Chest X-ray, PA view. Patient: 57 years old, sex M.
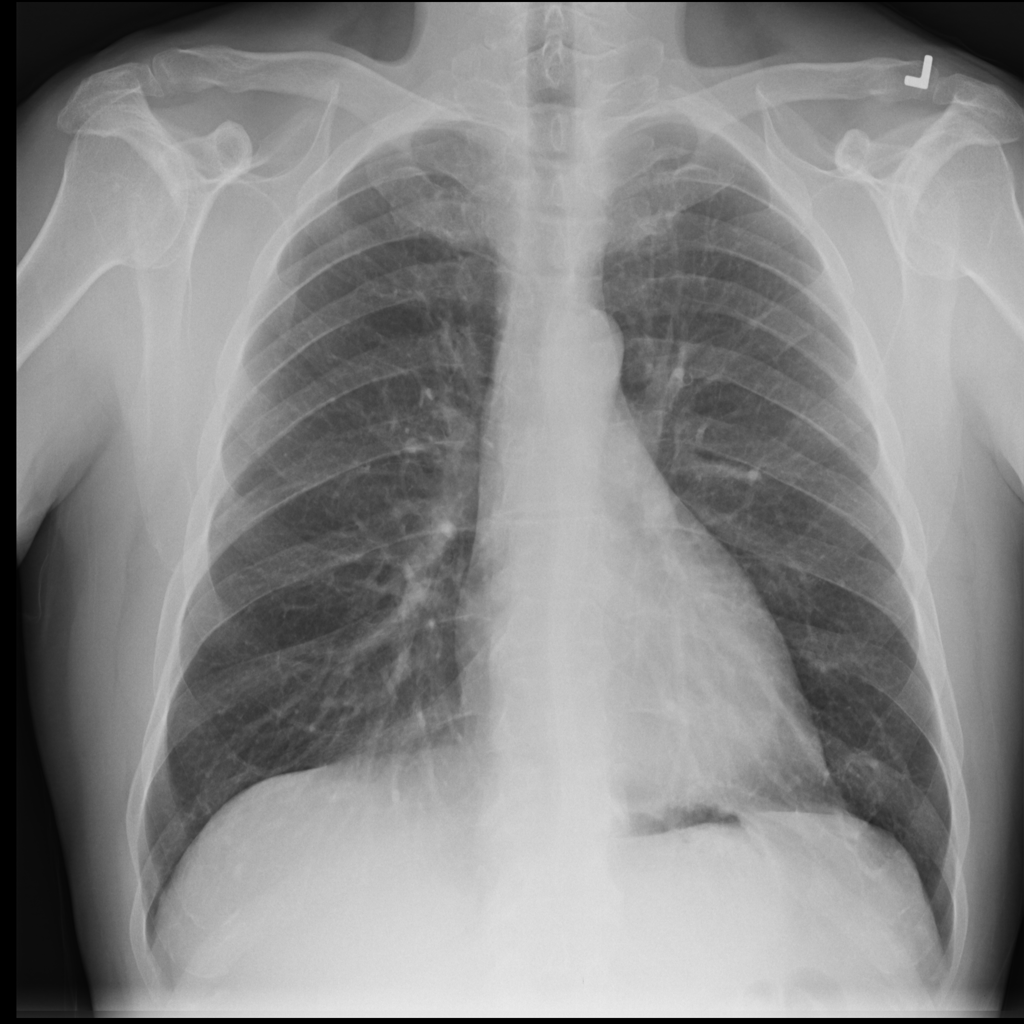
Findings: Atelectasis